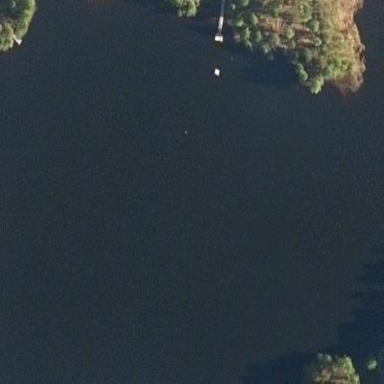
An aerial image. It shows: Serene lake.